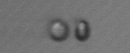
Label: Thalassiosira